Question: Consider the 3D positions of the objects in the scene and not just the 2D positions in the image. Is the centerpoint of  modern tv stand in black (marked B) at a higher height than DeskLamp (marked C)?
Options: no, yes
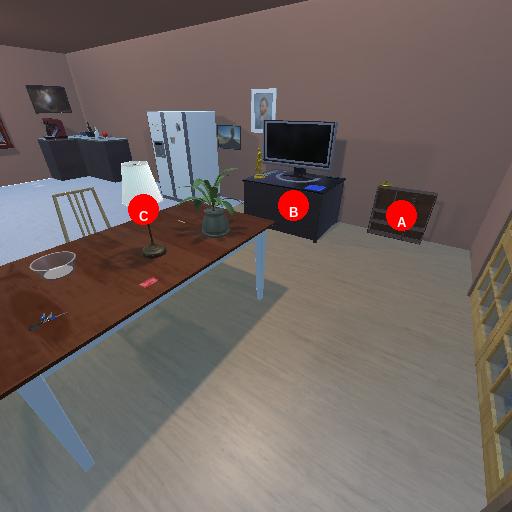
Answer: no